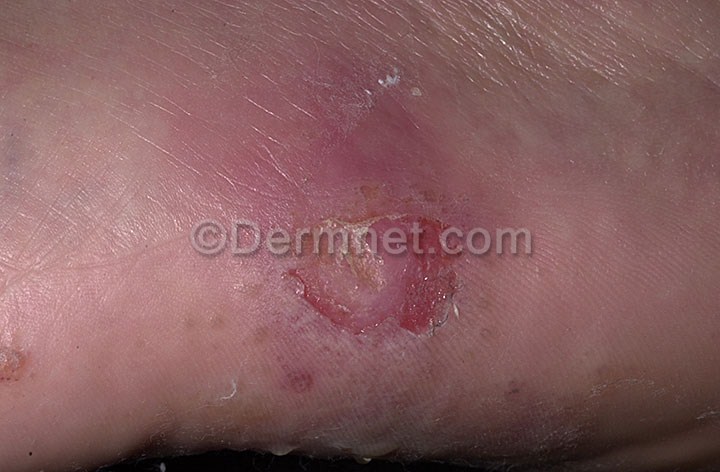
Disease: Tinea Ringworm Candidiasis and other Fungal Infections